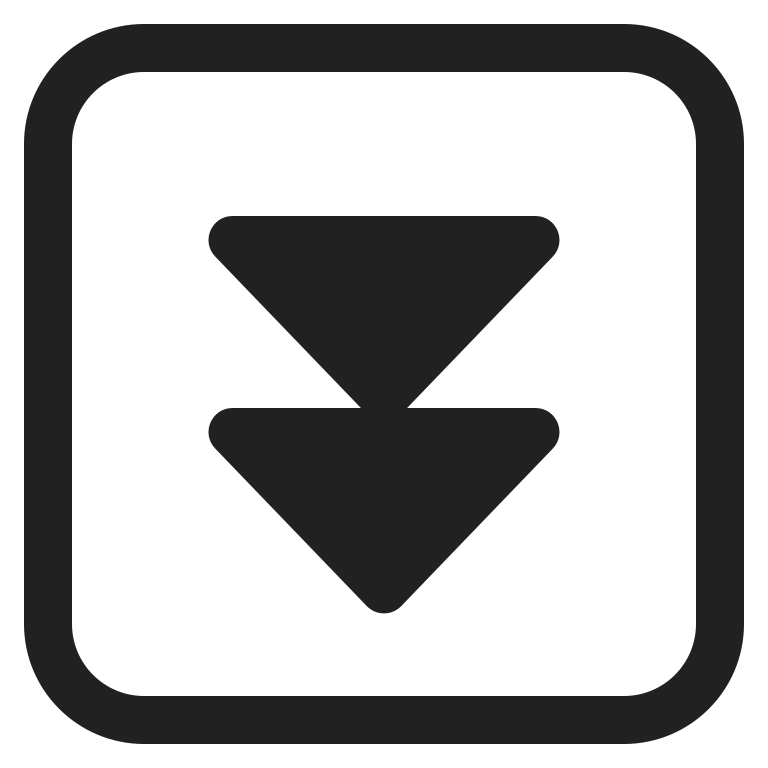
fast down button high contrast